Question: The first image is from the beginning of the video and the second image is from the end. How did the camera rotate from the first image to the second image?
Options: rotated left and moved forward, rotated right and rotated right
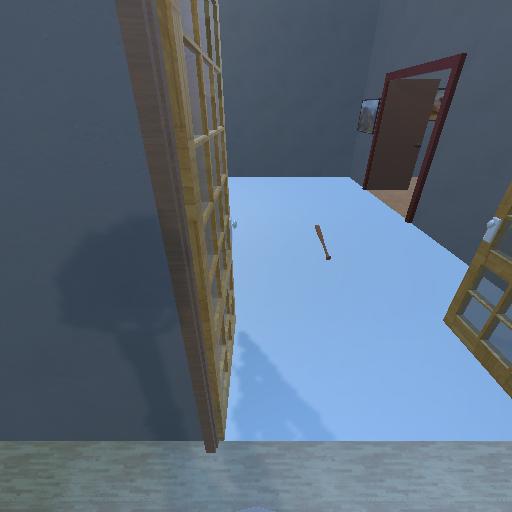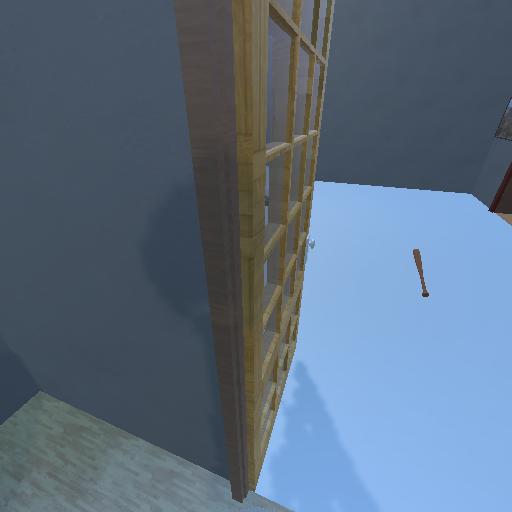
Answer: rotated left and moved forward